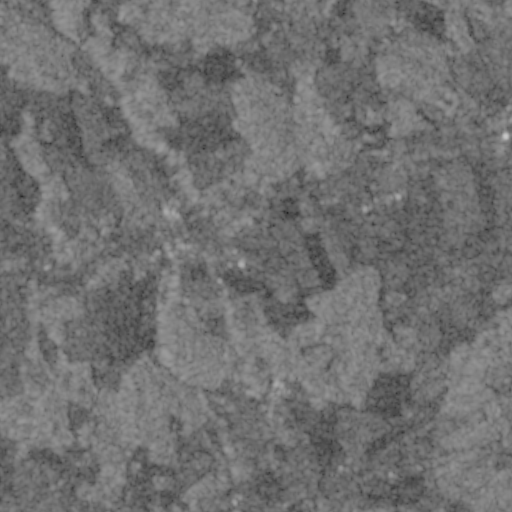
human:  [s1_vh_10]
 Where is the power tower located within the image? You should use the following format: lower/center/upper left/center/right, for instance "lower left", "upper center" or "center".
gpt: The power tower is located in the lower left of the image.
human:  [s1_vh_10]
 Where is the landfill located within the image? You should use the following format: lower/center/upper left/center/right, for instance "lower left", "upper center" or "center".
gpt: There is no landfill in the image.

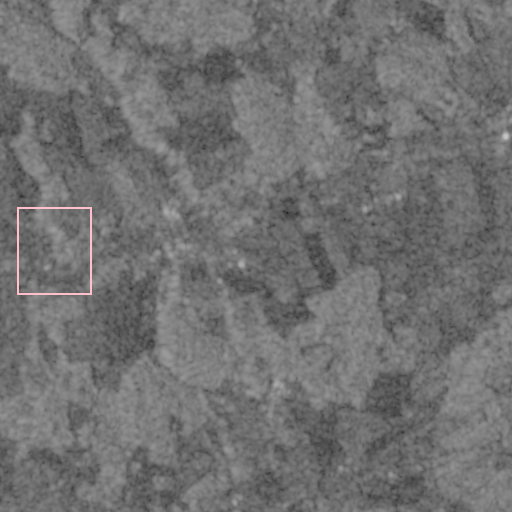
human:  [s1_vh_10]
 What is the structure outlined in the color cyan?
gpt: There is no cyan outline.
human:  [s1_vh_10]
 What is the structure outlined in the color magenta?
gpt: There is no structure outlined in magenta.